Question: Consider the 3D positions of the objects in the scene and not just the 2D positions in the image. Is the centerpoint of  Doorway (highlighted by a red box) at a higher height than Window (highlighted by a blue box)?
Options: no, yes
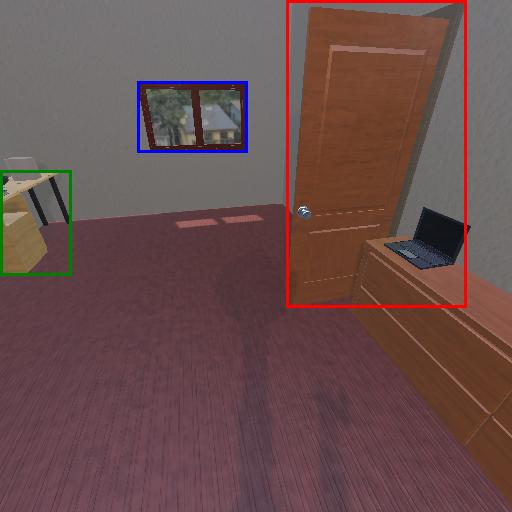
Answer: no